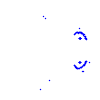
Particle: pion